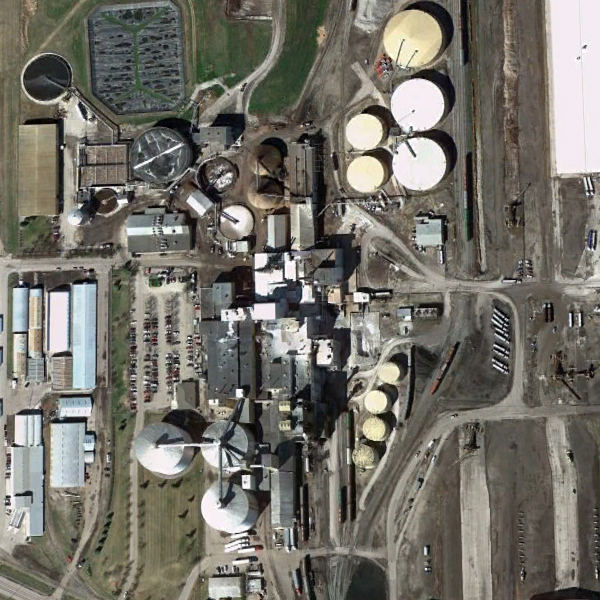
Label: StorageTanks